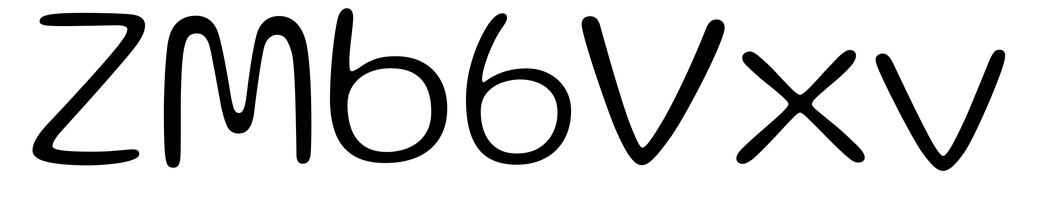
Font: Gluten_ExtraLight